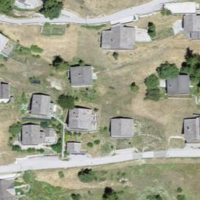
EUNIS habitat code: 55
Species observed at this site:
Sorbus aucuparia